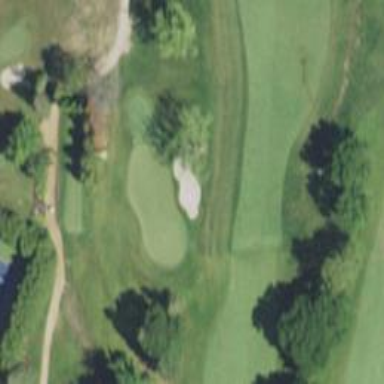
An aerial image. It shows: View of golf hole.